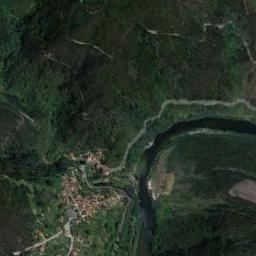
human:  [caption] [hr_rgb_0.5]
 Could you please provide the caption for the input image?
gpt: The deep blue river goes through the mountainous area covered with vegetation and a village is next to the river .

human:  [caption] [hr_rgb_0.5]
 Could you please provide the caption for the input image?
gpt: Many trees are around the river .

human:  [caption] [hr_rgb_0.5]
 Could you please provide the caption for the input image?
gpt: The river goes through trees and grass .

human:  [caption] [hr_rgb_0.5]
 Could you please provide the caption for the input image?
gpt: A curved cyan-blue river with arcs, Mountains on both sides with lush vegetation, Towns with green forests and large buildings .

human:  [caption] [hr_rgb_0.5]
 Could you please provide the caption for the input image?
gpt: There are green forests and meadows around the river .